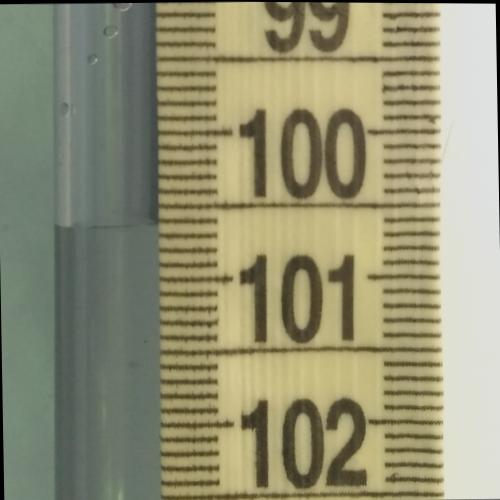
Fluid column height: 100.6 cm